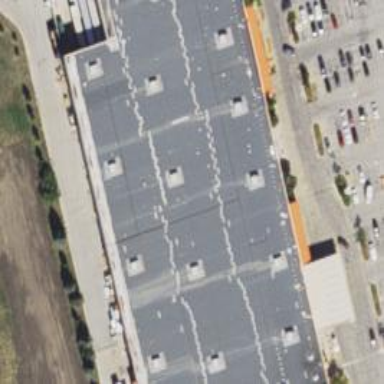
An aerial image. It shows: Retail building.